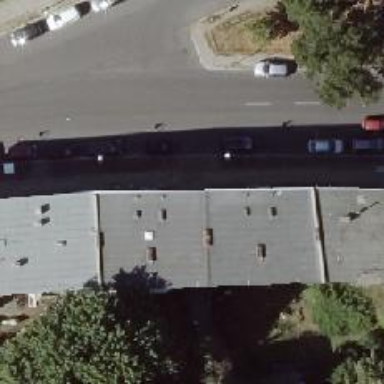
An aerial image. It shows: Paved path leading through building passage tunnel.